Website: lowes
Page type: review-order
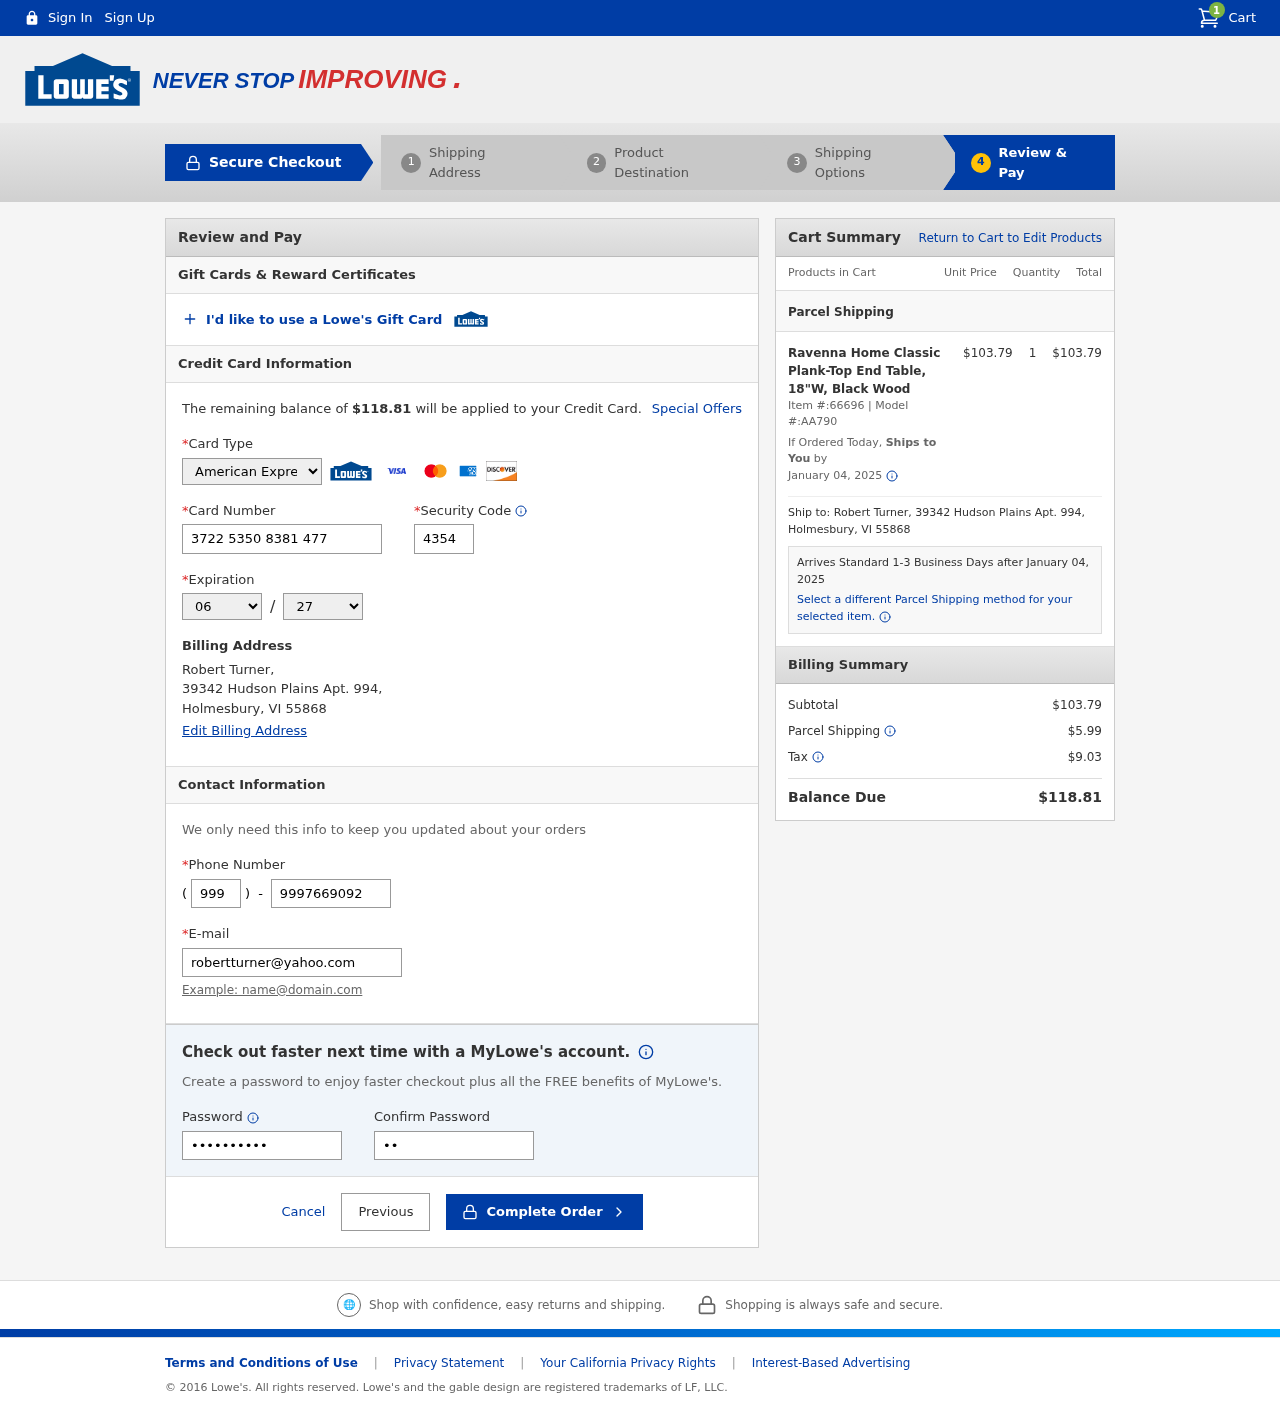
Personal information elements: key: PII_CARD_CVV
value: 4354
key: PII_CARD_EXPIRY_MONTH
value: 06
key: PII_CARD_EXPIRY_YEAR
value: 27
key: PII_CARD_NUMBER
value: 3722 5350 8381 477
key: PII_CARD_TYPE
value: American Express
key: PII_CITY
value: Holmesbury
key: PII_EMAIL
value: robertturner@yahoo.com
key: PII_FULLNAME
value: Robert Turner,
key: PII_PHONE
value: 9997669092
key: PII_PHONE_AREA
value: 999
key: PII_POSTCODE
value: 55868
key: PII_STATE_ABBR
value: VI
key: PII_STREET
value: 39342 Hudson Plains Apt. 994,
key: PII_FULLNAME2
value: Robert Turner
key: PII_STREET2
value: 39342 Hudson Plains Apt. 994
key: PII_CITY_STATE_ZIP2
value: Holmesbury, VI 55868
Product elements: key: PRODUCT1_NAME
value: Ravenna Home Classic Plank-Top End Table, 18"W, Black Wood
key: PRODUCT1_PRICE
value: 103.79
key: PRODUCT1_QUANTITY
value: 1
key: PRODUCT1_ITEM_NUMBER
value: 66696
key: PRODUCT1_MODEL_NUMBER
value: AA790
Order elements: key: ORDER_NUM_ITEMS
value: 1
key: ORDER_TOTAL
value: $118.81
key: ORDER_SHIPPING_DATE
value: January 04, 2025
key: ORDER_SUBTOTAL
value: $103.79
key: ORDER_SHIPPING_DATE2
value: January 04, 2025
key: ORDER_SUBTOTAL2
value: $103.79
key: ORDER_SHIPPING_COST
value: $5.99
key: ORDER_TAX
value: $9.03